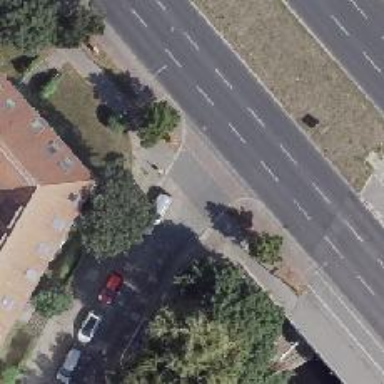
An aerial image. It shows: Residential road with parking lane on the right.